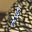
Label: 1